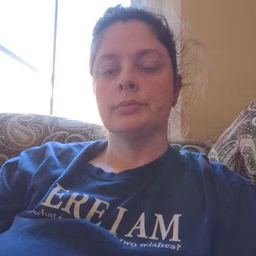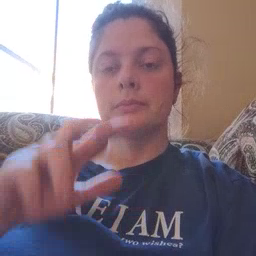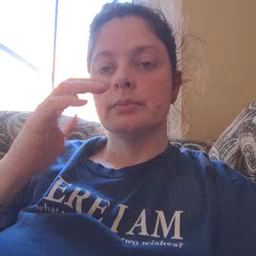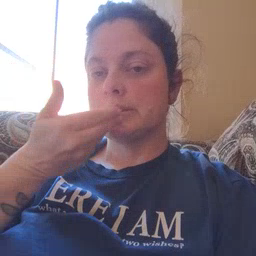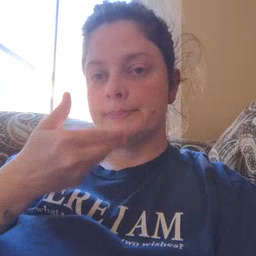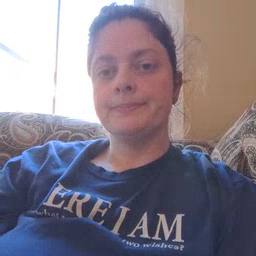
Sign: pizza